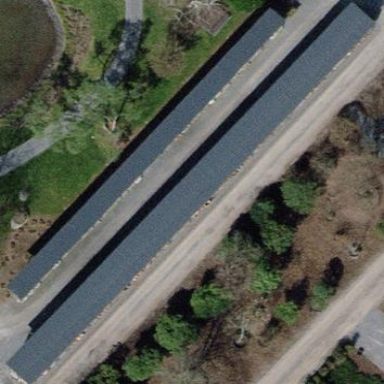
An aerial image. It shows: View of roof of building.